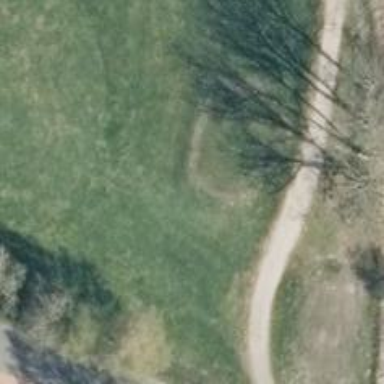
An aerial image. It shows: Golf tee.